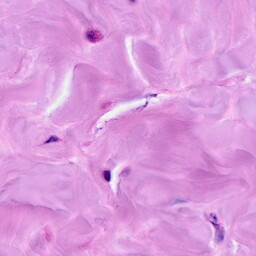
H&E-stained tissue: Breast